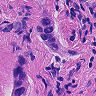
Metastatic tissue present: yes